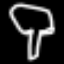
Label: mushroom